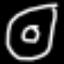
Label: donut